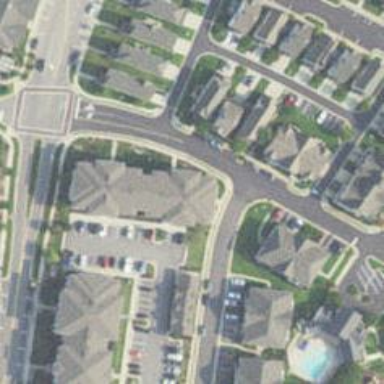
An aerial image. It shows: Residential road.